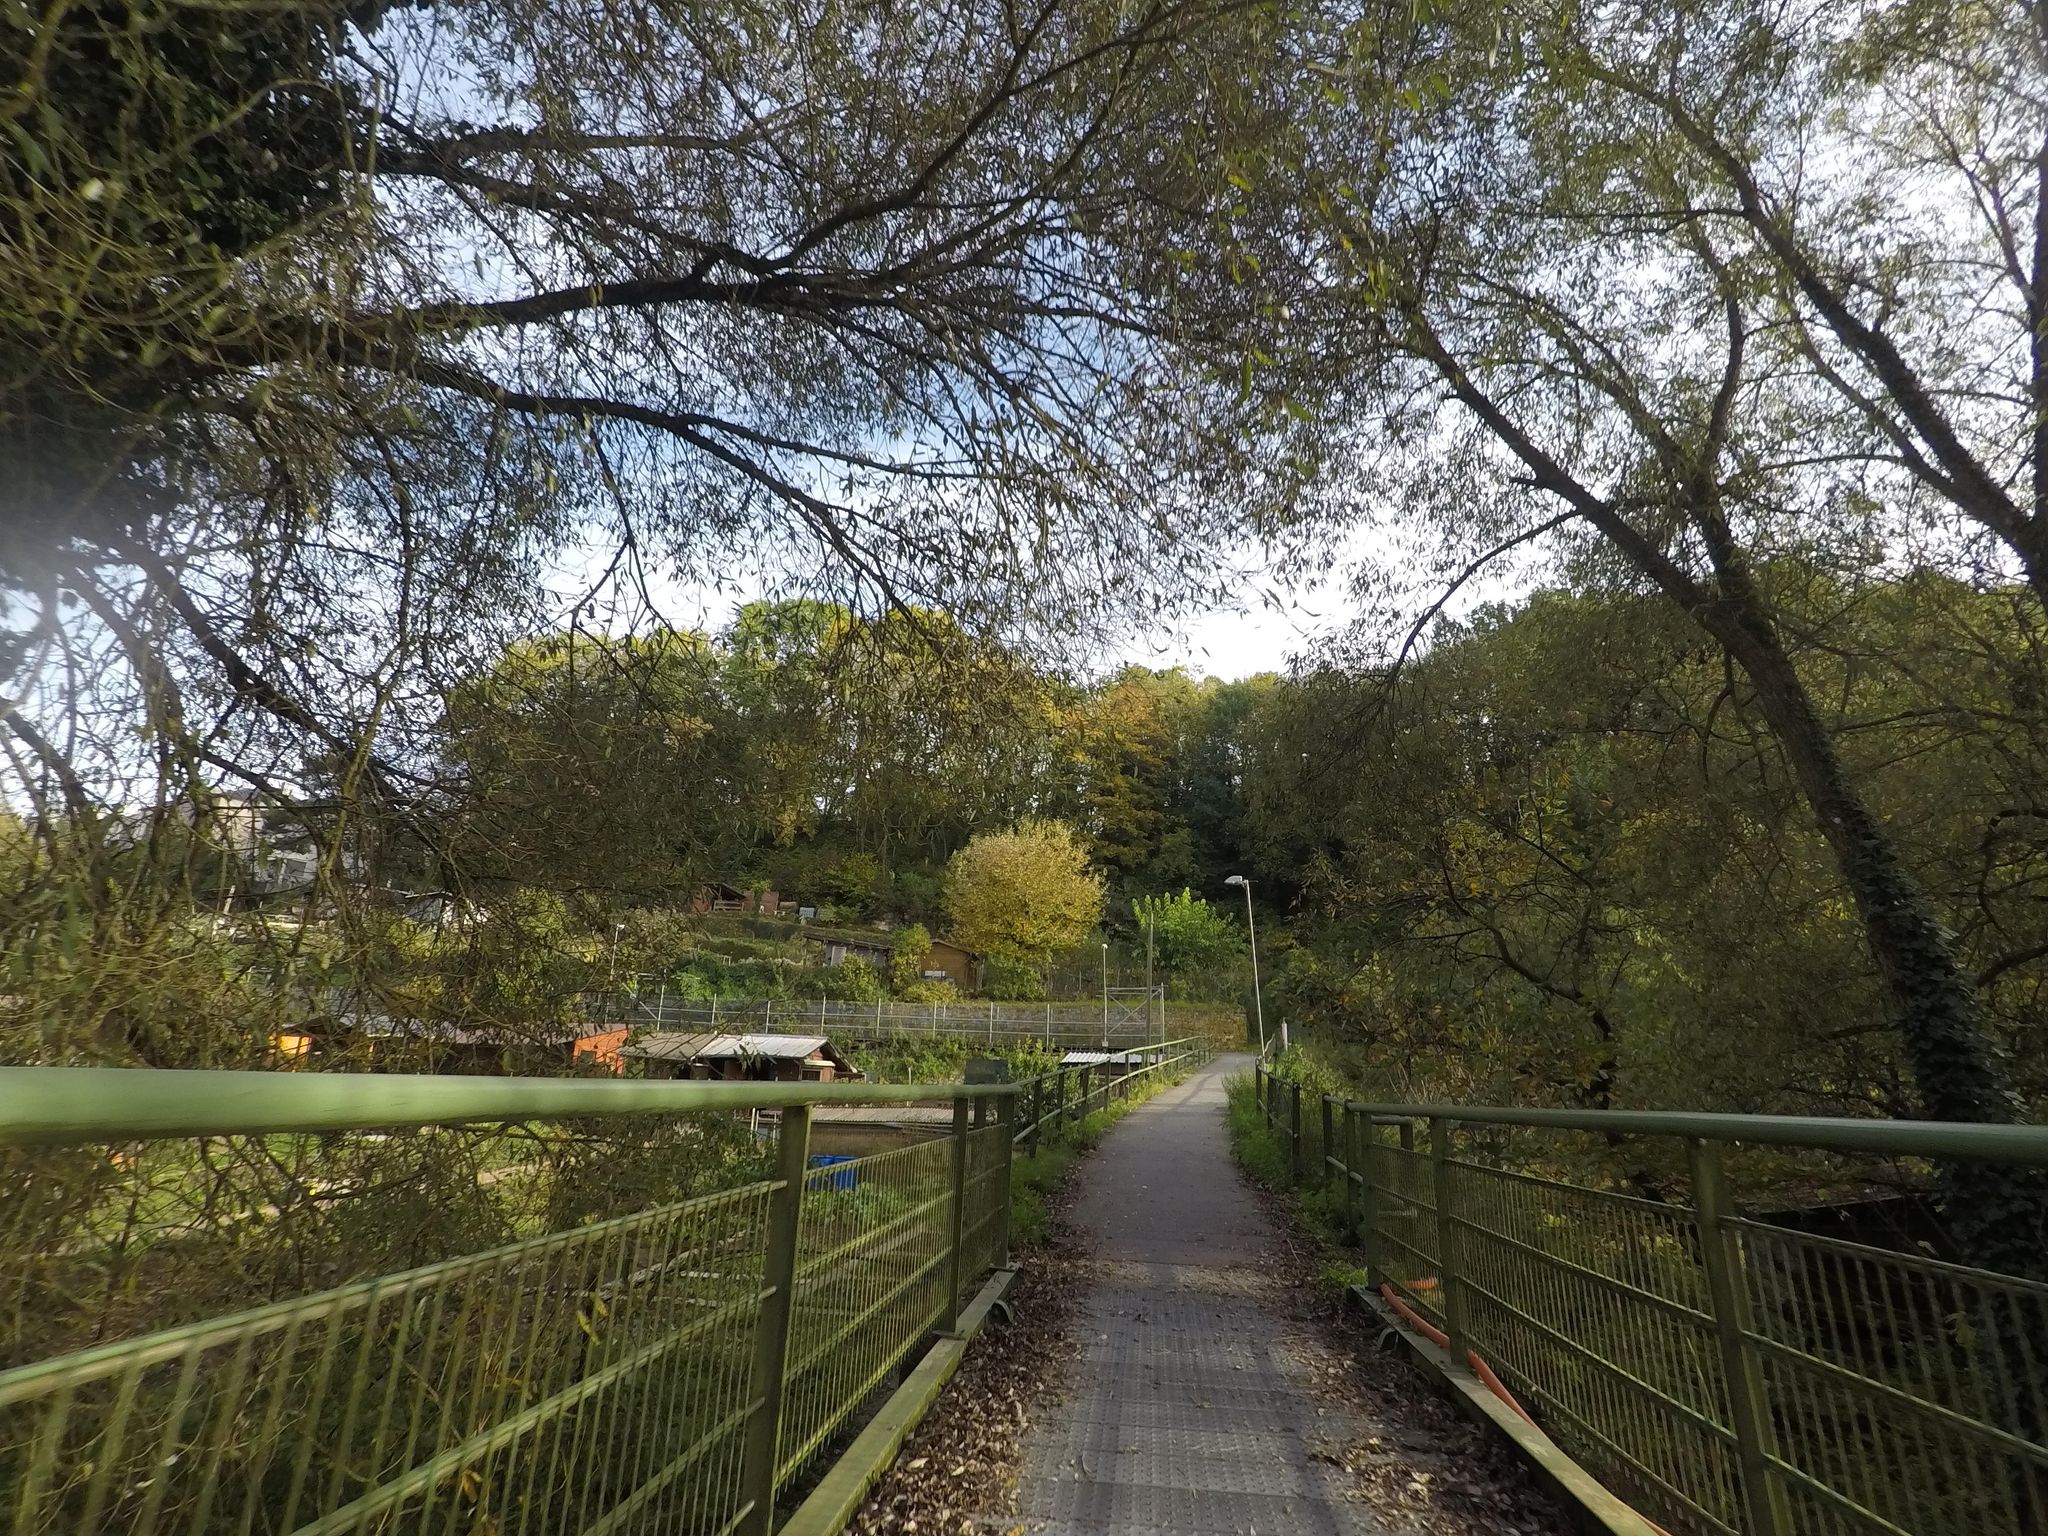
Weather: cloudy
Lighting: day
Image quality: good
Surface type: walking surface
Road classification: cycleway, path
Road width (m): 2, 1
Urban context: urban centre
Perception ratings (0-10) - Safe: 4.57, Lively: 4.38, Beautiful: 8.72, Boring: 7.54, Depressing: 1, Wealthy: 5.72